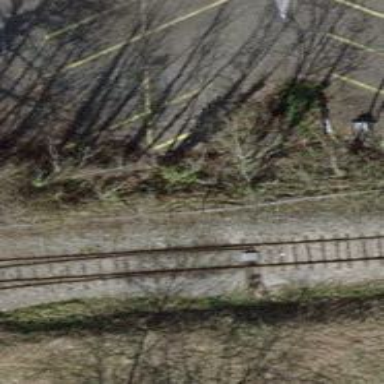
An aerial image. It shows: Railway switch.